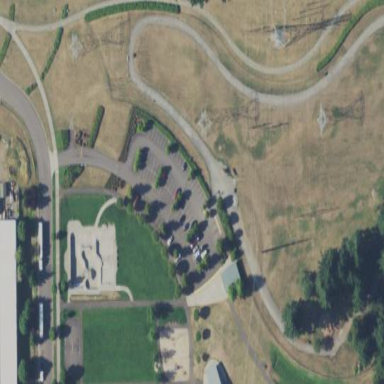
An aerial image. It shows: Dog park enclosed by fence.